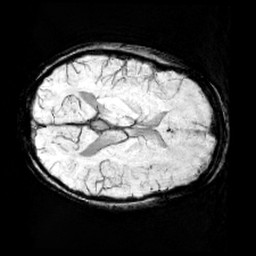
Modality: minIP
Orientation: axial
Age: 9
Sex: female
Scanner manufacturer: siemens
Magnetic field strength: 3 T
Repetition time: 0.027 s
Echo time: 0.02 s